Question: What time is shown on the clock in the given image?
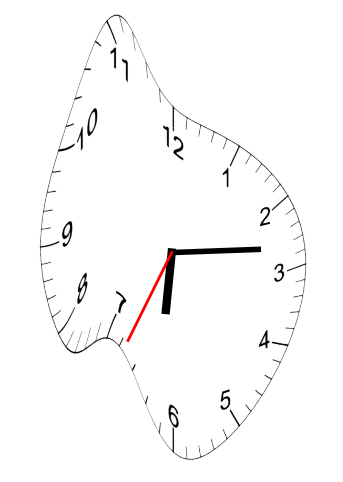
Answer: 06:13:34